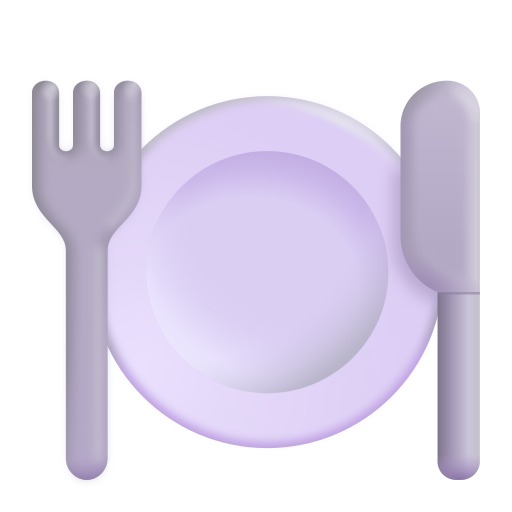
fork and knife with plate color